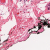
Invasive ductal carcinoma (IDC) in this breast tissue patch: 0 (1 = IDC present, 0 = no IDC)